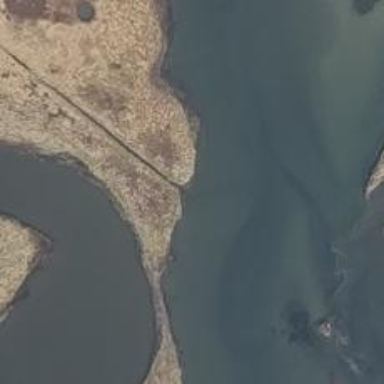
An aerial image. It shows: Tidal channel with flowing water.